Question: I have a data frame named 'df':
'''
import pandas as pd
df = pd.DataFrame({'p': [15-x for x in range(14)]
, 'x': [x for x in range(14)]})
df['y'] = 1000 * (10 / df['p'])
'''
'x' is only for plotting purposes.
I'm trying to predict the 'y' value based on the 'p' values. I am using <URL>:
'''
from sklearn.svm import SVR
nlm = SVR(kernel='poly').fit(df[['p']], df['y'])
df['nml'] = nlm.predict(df[['p']])
'''
I have already tried all of kernels but it still doesn't work correct enough.
'''
p x y nml
0 15 0 666.666667 524.669572
1 14 1 714.285714 713.042459
2 13 2 769.230769 876.338765
3 12 3 833.333333 <PHONE>
'''

Do you know which sklearn model or other libraries should I use to better fit a model?
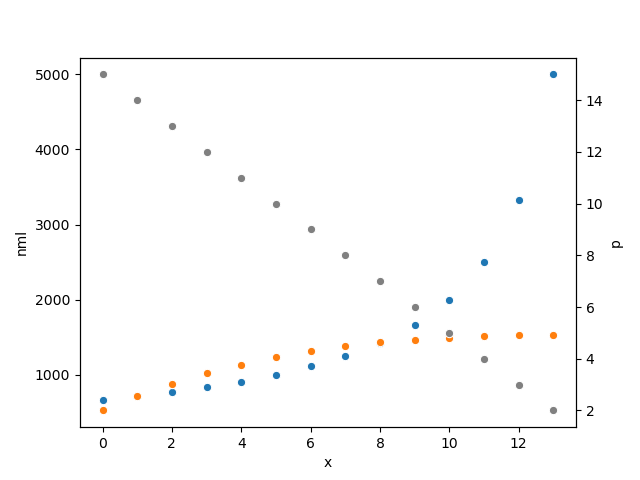
Answer: You missed the fundamental step
### Fix
'''
df = pd.DataFrame({'p': [15-x for x in range(14)]
, 'x': [x for x in range(14)]})
df['y'] = 1000 * (10 / df['p'])
# Normalize the data (x - mean(x))/std(x)
s_p = np.std(df['p'])
m_p = np.mean(df['p'])
s_y = np.std(df['y'])
m_y = np.mean(df['y'])
df['p_'] = (df['p'] - s_p)/m_p
df['y_'] = (df['y'] - s_y)/m_y
# Fit and make prediction
nlm = SVR(kernel='rbf').fit(df[['p_']], df['y_'])
df['nml'] = nlm.predict(df[['p_']])
# Plot
plt.plot(df['p_'], df['y_'], 'r')
plt.plot(df['p_'], df['nml'], 'g')
plt.show()
# Rescale back and plot
plt.plot(df['p_']*s_p+m_p, df['y_']*s_y+m_y, 'r')
plt.plot(df['p_']*s_p+m_p, df['nml']*s_y+m_y, 'g')
plt.show()
'''
<URL>
<URL>